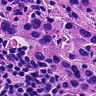
Metastatic tissue present: yes